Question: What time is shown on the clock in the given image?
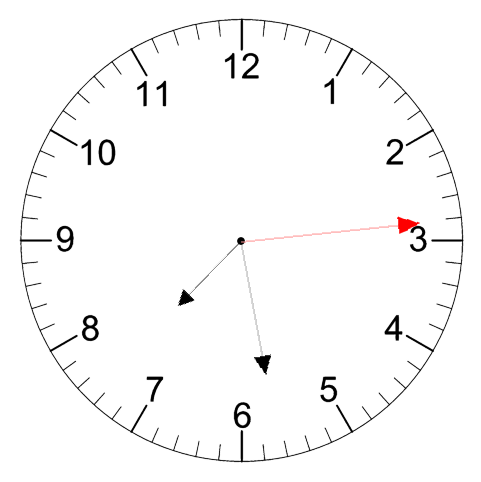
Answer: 07:28:14